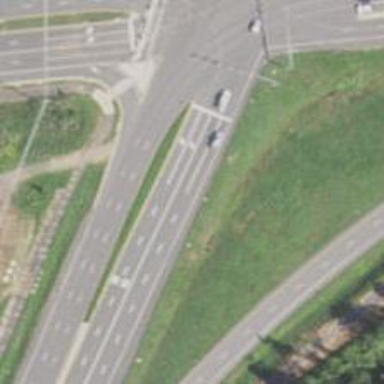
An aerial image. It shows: Expressway with asphalt surface and classified as primary highway.